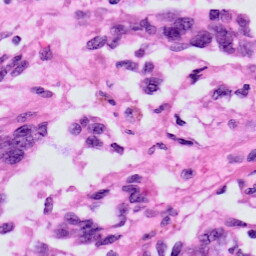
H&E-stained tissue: Skin